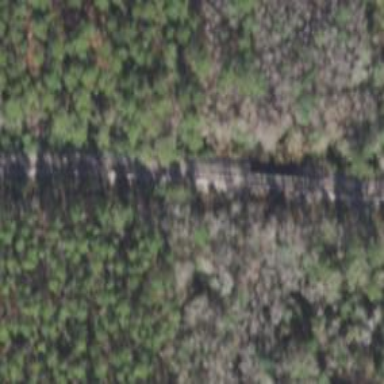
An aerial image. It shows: Bridge over railway line.